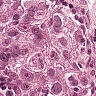
Metastatic tissue present: yes